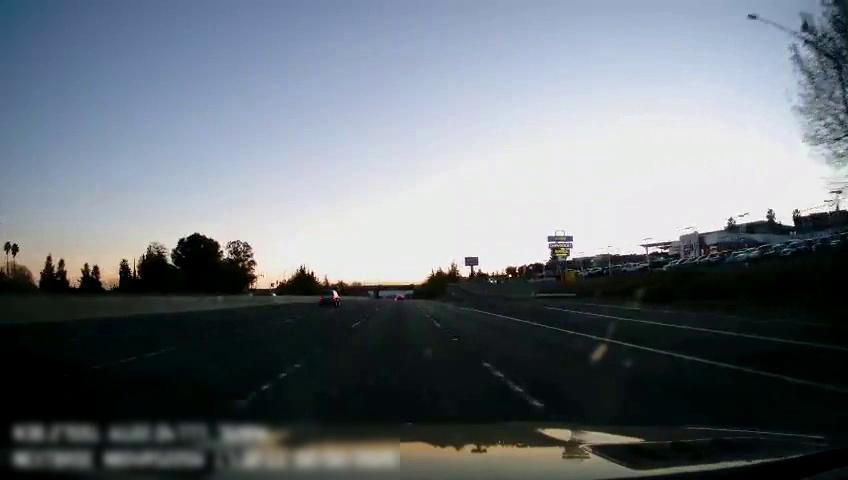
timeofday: Day
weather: Sunny
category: Drivable Space
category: Vehicles | SUV
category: Lanes | Current Lane
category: Lanes | Alternate Lane
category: Lanes | Alternate Lane
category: Lanes | Alternate Lane
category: Lanes | Alternate Lane
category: Lanes | Alternate Lane